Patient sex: M
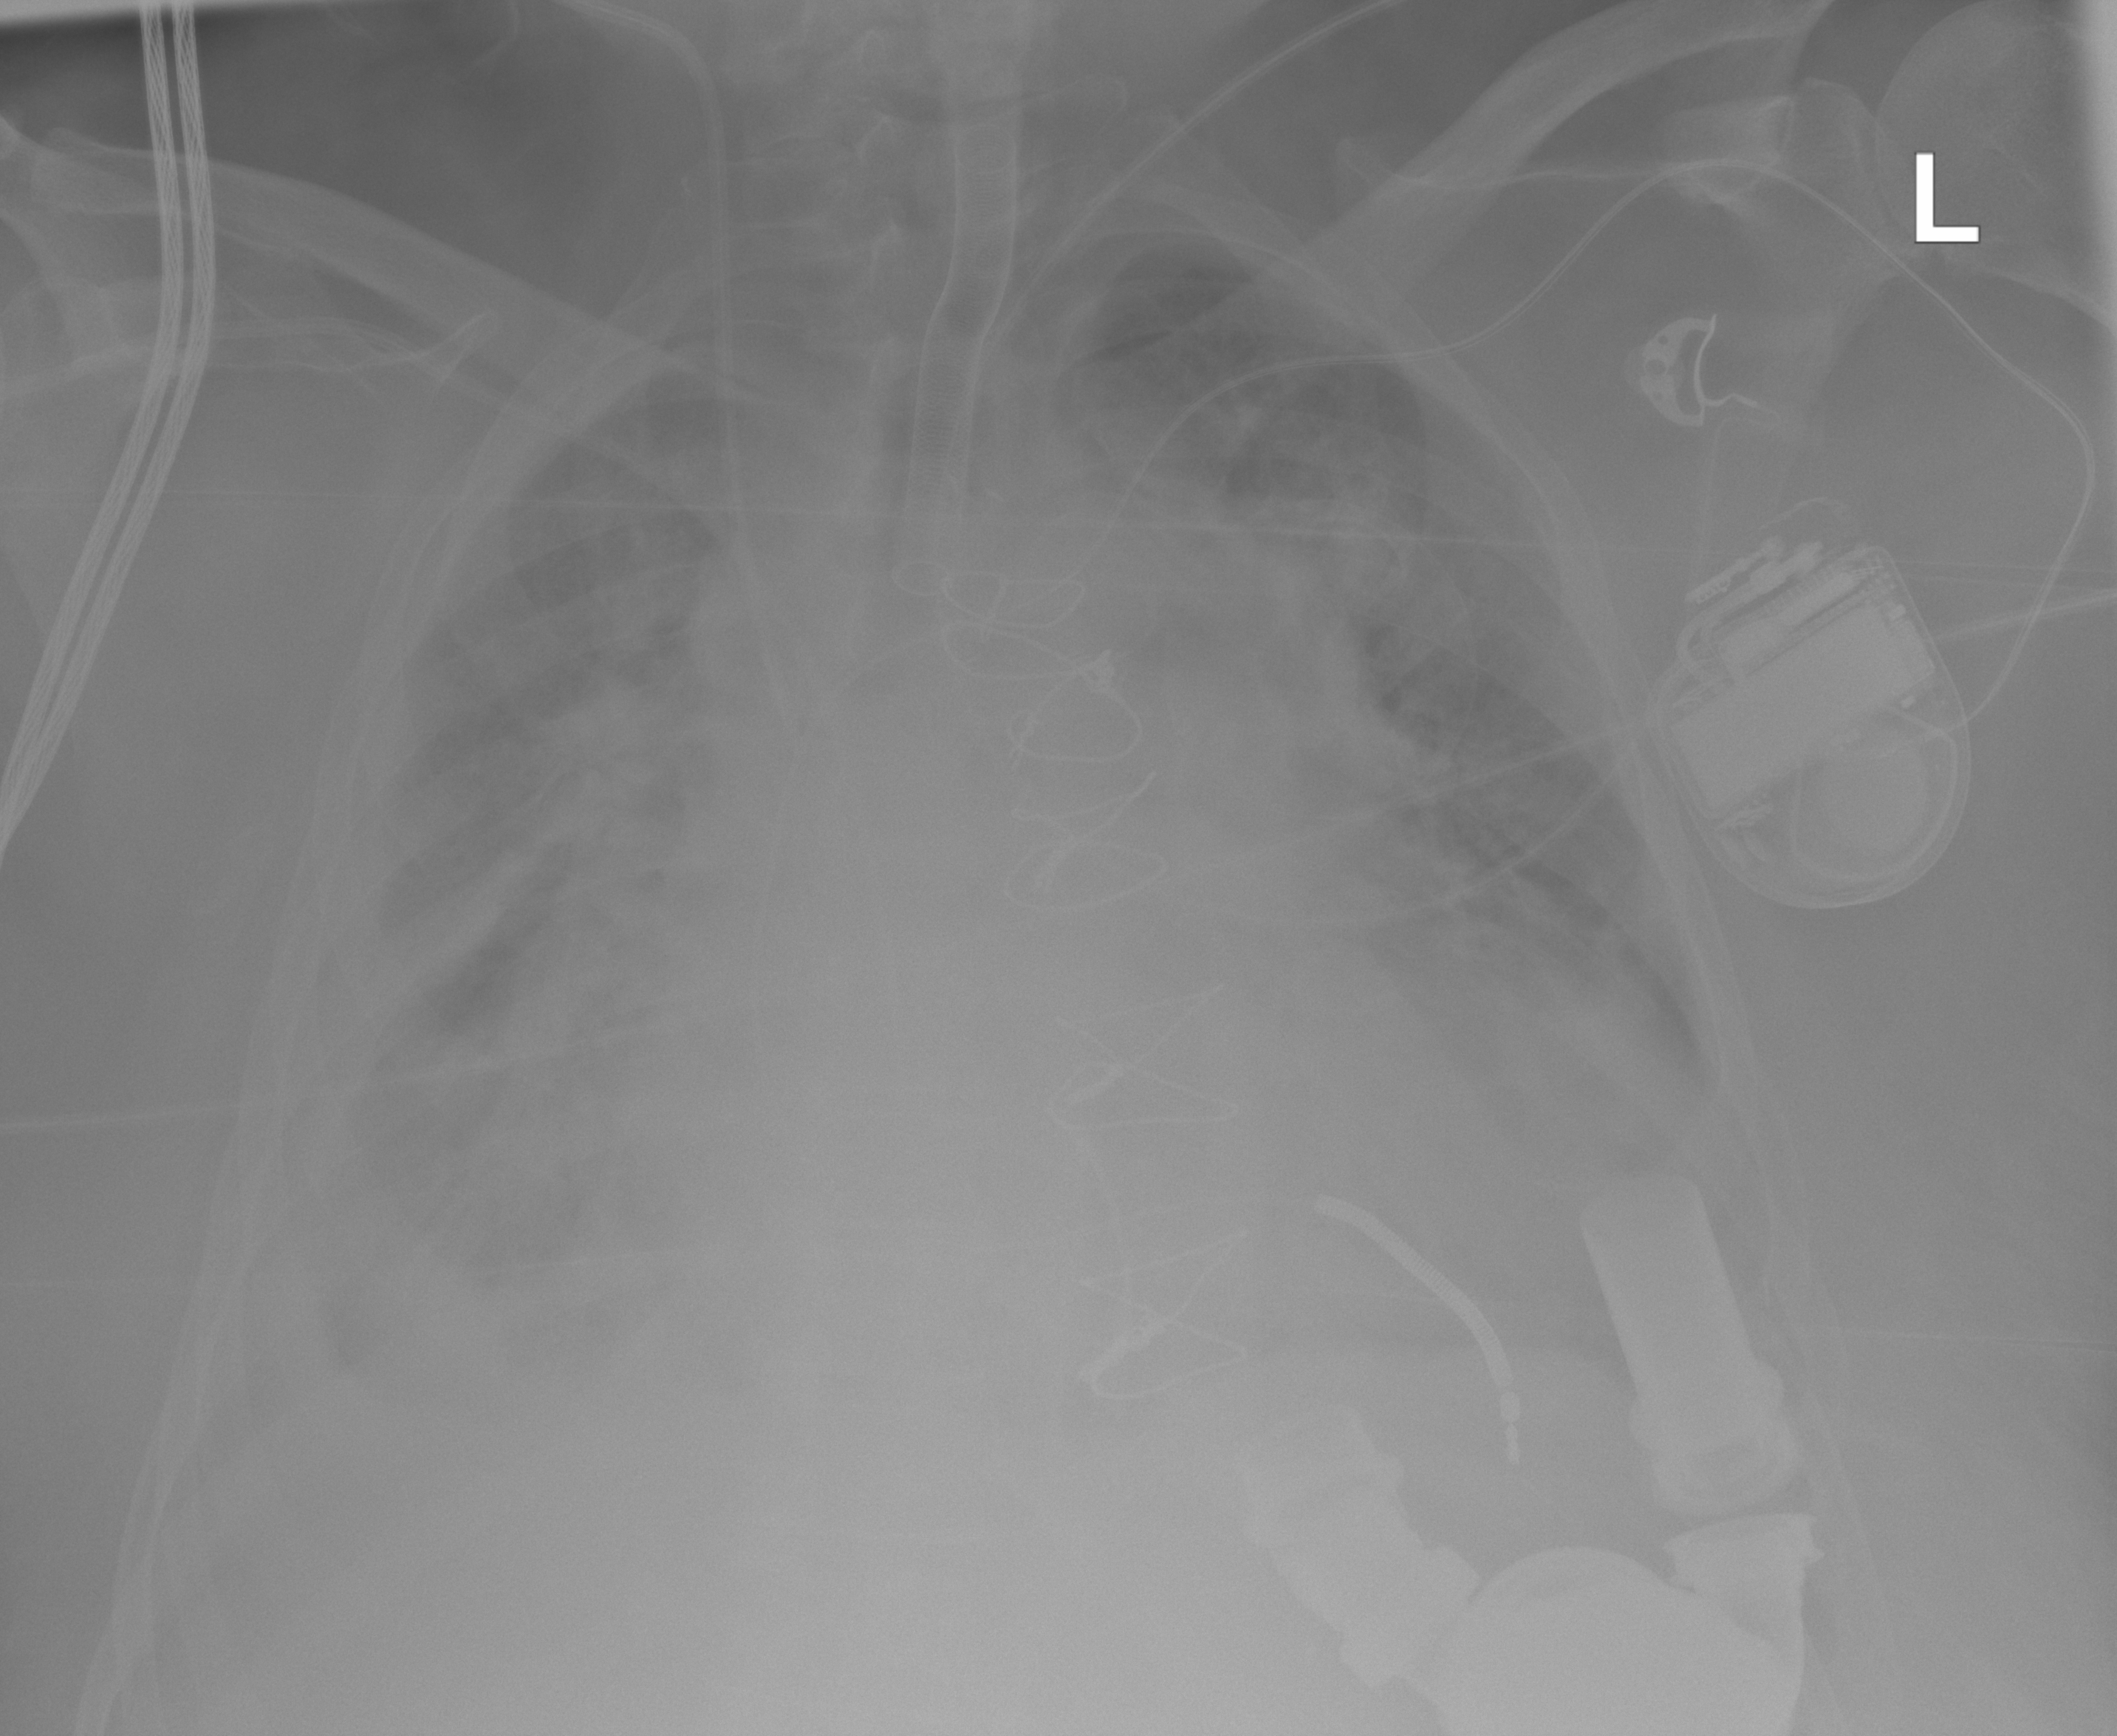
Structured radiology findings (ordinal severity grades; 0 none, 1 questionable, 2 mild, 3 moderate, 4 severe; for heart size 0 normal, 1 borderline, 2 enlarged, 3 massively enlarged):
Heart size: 2
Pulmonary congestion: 3
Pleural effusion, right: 3
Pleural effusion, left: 2
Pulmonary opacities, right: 3
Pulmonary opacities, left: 3
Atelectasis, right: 2
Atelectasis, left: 2